Field crop: tomato
Growth stage: 2
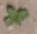
Species: solanum